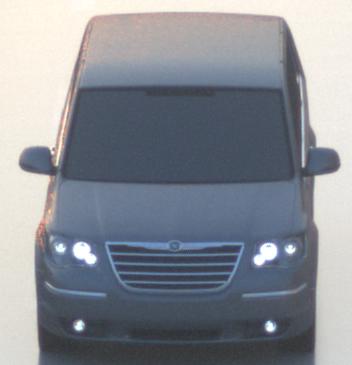
Make: Chrysler
Model: Grand Voyager 3.8
Detailed model: Grand Voyager
Model produced from: 2008/03
Model produced until: 2010/12
Doors: 5
Color: gray
Road condition: wet road
Daytime: sunrise or sunset
Contrast: medium contrast